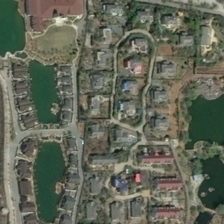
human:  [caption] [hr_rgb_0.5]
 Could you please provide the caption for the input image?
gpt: in the resort  there are some lakes and well arranged houses .

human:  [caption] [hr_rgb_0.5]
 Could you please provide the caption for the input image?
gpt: in the resort  there are some lakes and well arranged houses .

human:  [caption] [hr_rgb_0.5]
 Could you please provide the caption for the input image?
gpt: grey houses stands in this resort as well as several green ponds .

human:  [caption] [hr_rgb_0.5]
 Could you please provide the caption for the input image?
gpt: in the resort  there are some lakes and well arranged houses .

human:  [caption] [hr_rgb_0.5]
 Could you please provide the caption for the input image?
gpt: many buildings and green trees are in a resort with several green ponds .